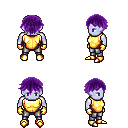
a pixel art fantasy rpg character, male body template, dark elf, purple skin, gold chest armor, metal pants, purple short bangs hairstyle, gold gloves, gold boots, four views (front, back, left, right), 2x2 character sprite sheet, small pixel art, hard edges, no anti-aliasing